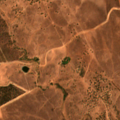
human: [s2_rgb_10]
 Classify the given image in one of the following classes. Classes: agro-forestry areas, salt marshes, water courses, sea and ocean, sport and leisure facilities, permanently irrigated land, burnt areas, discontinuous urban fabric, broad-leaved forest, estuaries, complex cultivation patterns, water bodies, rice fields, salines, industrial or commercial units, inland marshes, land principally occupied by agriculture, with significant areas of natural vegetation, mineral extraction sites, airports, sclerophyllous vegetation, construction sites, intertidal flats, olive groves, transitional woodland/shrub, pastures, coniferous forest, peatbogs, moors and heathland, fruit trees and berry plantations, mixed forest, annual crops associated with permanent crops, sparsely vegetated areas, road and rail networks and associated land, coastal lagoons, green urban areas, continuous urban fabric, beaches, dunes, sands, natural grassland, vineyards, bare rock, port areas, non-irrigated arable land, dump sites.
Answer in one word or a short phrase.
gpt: pastures, agro-forestry areas, transitional woodland/shrub